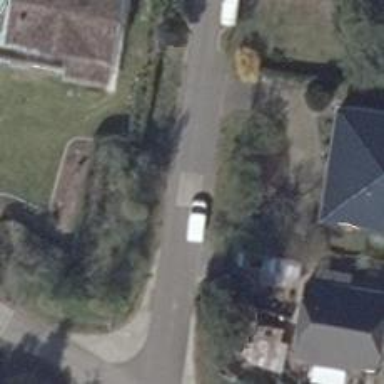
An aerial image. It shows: Table-style traffic calming feature.